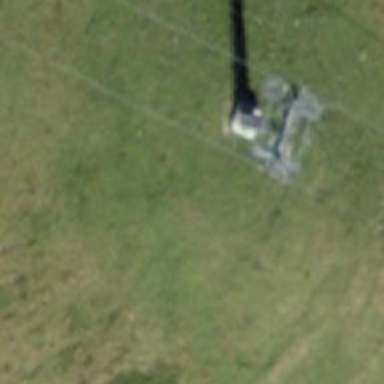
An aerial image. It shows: Pylon for aerialway.